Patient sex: F
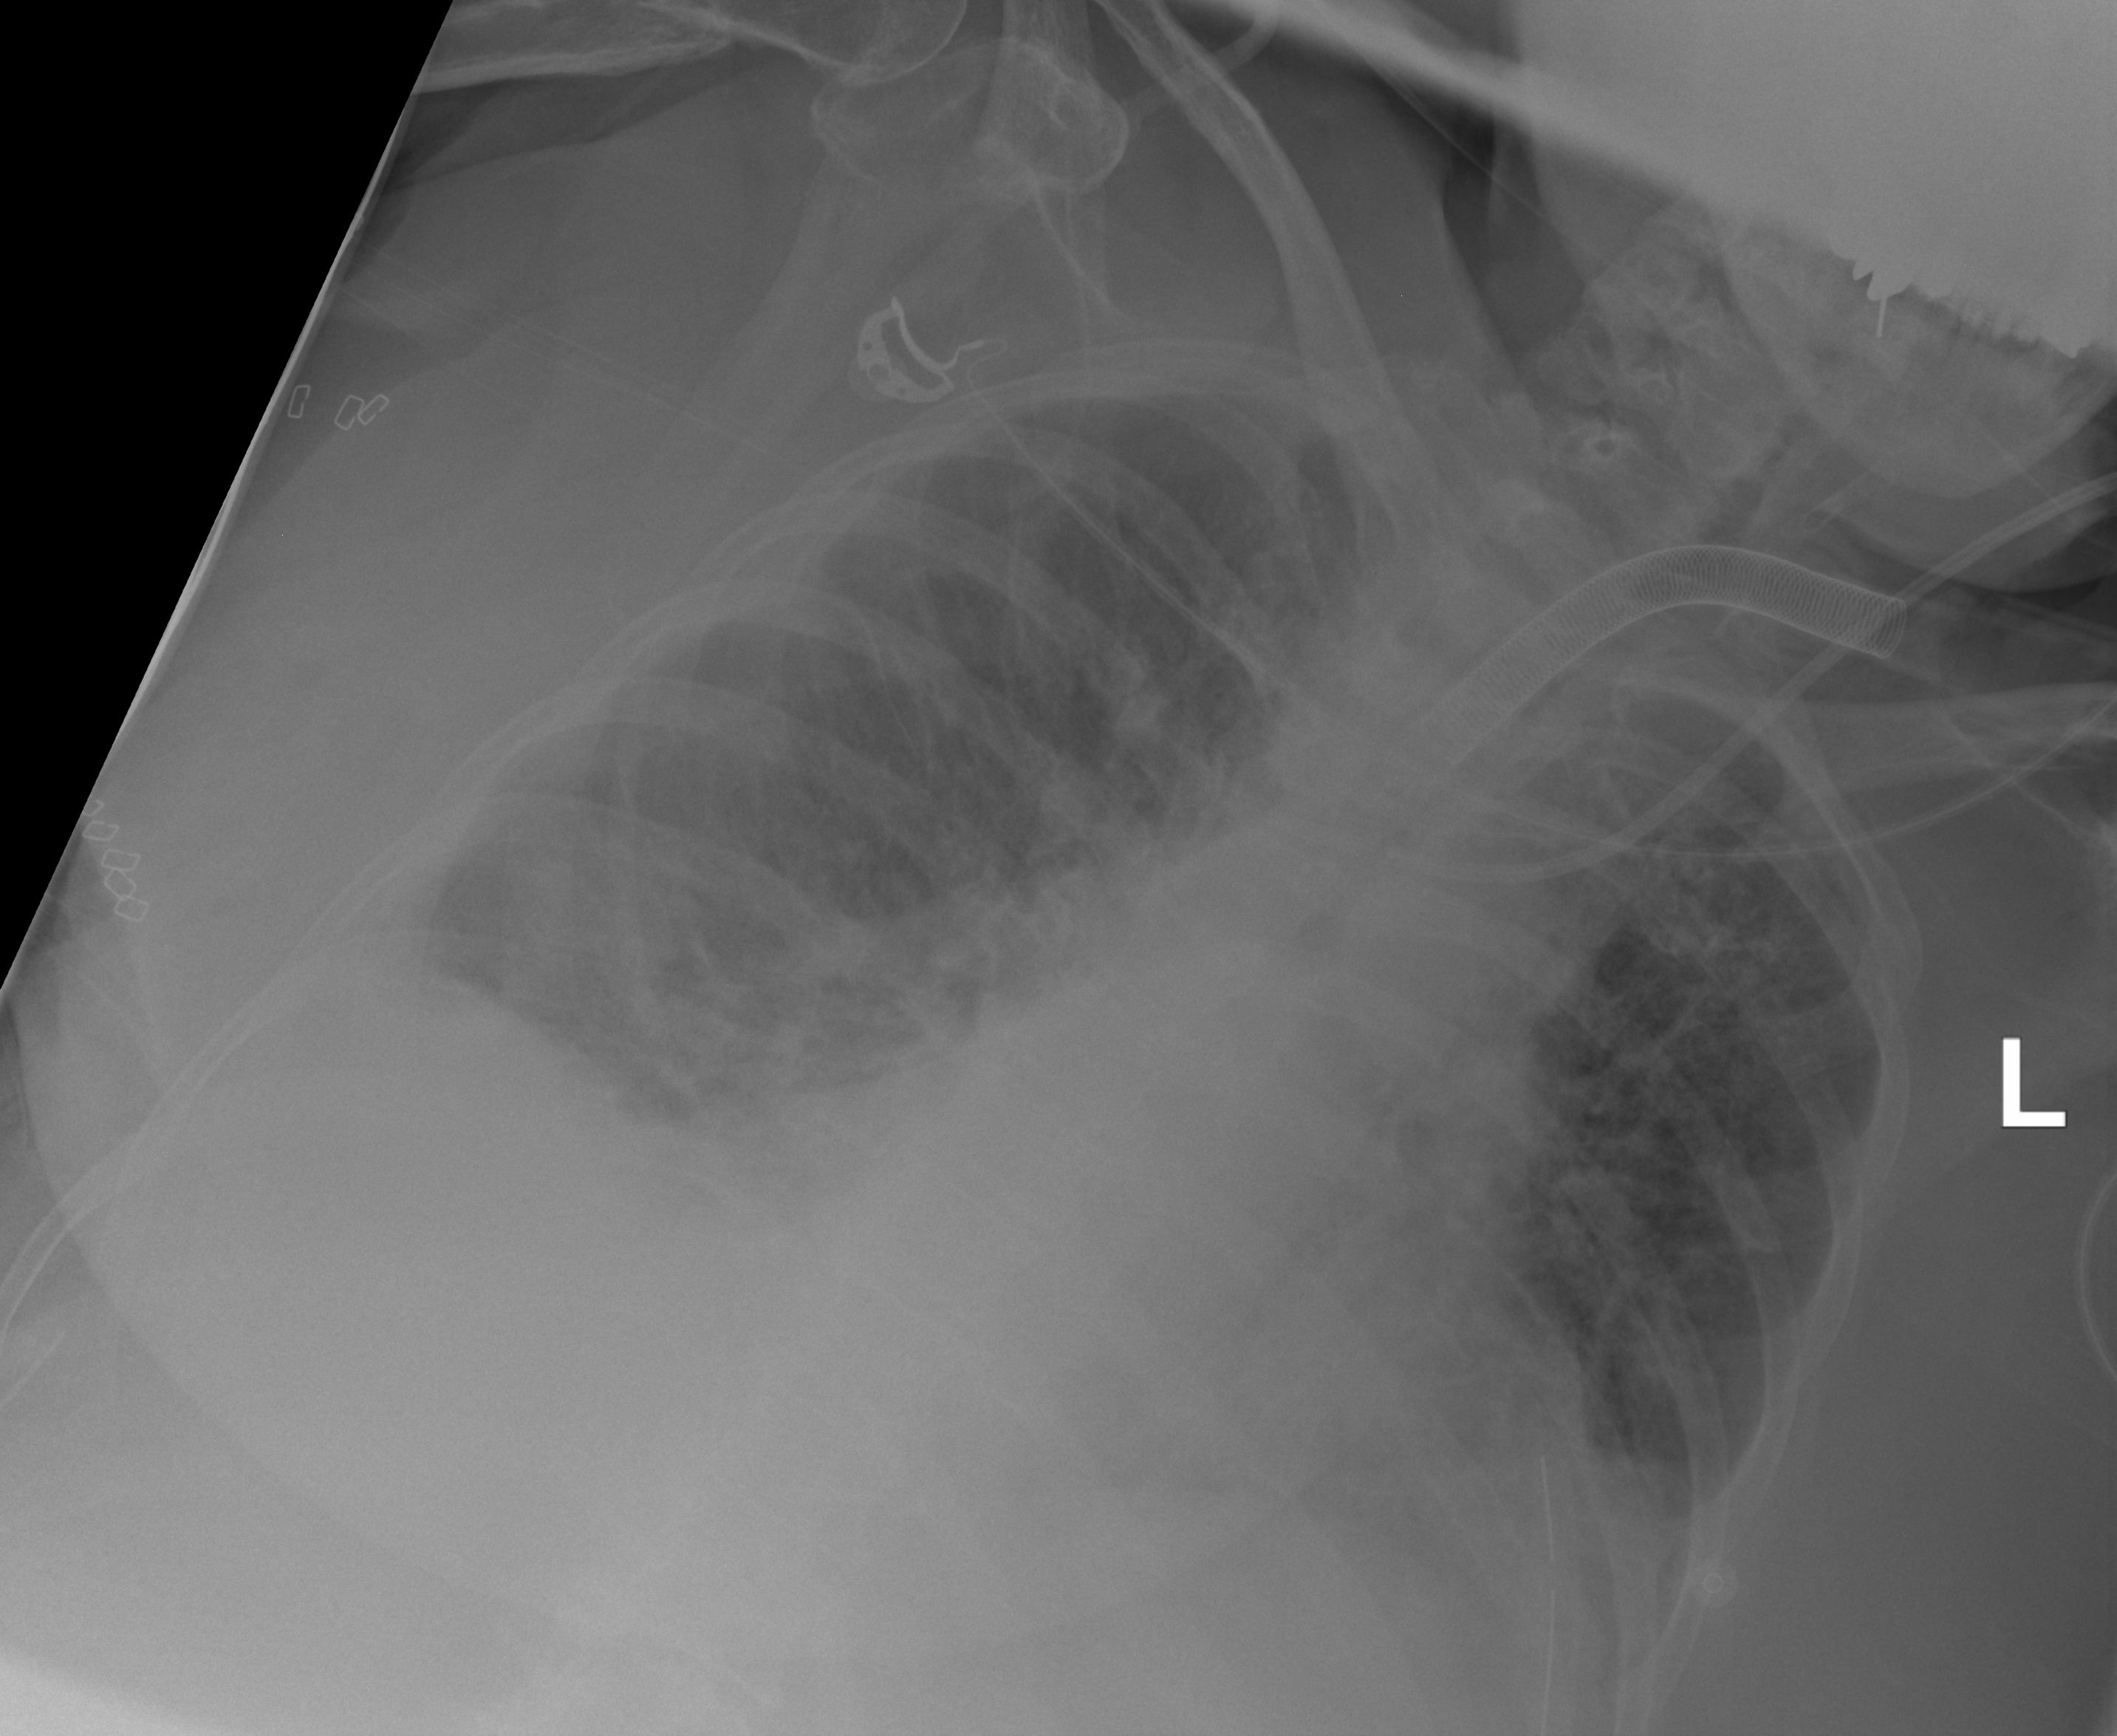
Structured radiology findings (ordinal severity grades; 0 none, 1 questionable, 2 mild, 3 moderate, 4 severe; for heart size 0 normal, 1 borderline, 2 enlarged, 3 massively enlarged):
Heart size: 1
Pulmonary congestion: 2
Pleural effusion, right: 2
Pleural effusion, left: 2
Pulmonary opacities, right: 1
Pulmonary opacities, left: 2
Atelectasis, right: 2
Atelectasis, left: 2